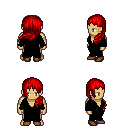
a pixel art fantasy rpg character, male body template, human, tanned skin, black robe, magenta pants, red left-swept hairstyle, brown shoes, four views (front, back, left, right), 2x2 character sprite sheet, small pixel art, hard edges, no anti-aliasing